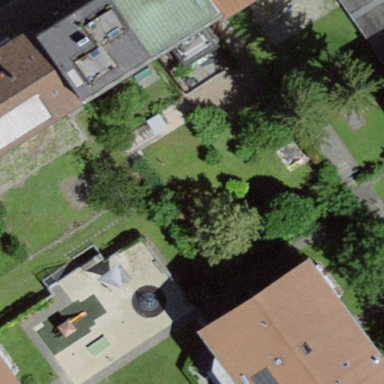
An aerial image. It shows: Playground area for leisure activities on the land.